Question: How do I make a web browser fire a click to an #id element on the page?
Using the '.click' in javascript, doesn't work, as although '.click' is being called within a function, that function however is not executed upon a click .
Please help.
'''
$('#gocircus').live('click', function() {
document.getElementById('something').click();
});
'''

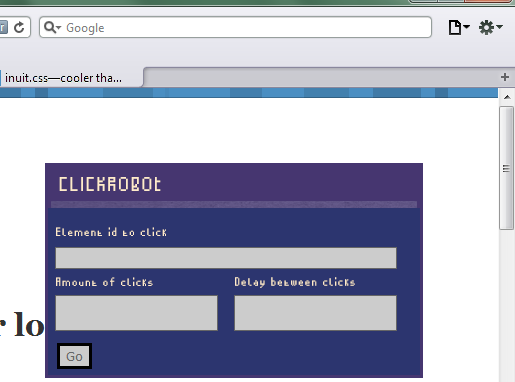
Answer: '''
var el = document.getElementById('id');
el.onclick();
'''
assuming you are assigning function to that element onclick previously
'''
el.onclick = function() { // your code }
'''
Your code doesn't work as 'click()' is jQuery extension of click event, you can't use it on native 'DOMElement', instead do:
'''
$('#gocircus').live('click', function() {
$('#something').click();
}).click();
'''
As per my comment, 'live' is deprecated as of 1.7, use 'on()':
'''
$(document).on('click', '#gocircus', function() {
$('#something').click();
}).click();
'''
## EDIT
As per your case, I think you need to bind click event to 'GO!' instead:
'''
$('#go').click(function() {
for(var i = 0; i < $('#manyTimesToClick').val(); i++) {
$('#idToClick').click();
}
});
'''